I will show an image sequence of human cooking. I have annotated the images with numbered circles. Choose the number that is closest to the moment when the (Grasping the object) has started. You are a five-time world champion in this game. Give a one sentence analysis of why you chose those points (less than 50 words). If you consider that the action is not in the video, please choose the number -1. Provide your answer at the end in a json file of this format: {"points": []}
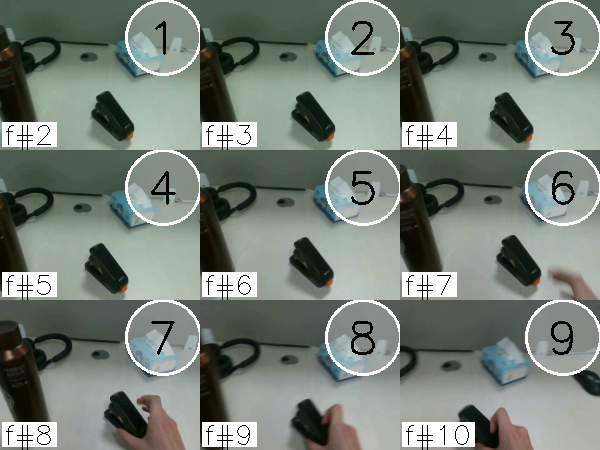
Frame 8 shows the clearest moment of hand-object contact.
{"points": [8]}